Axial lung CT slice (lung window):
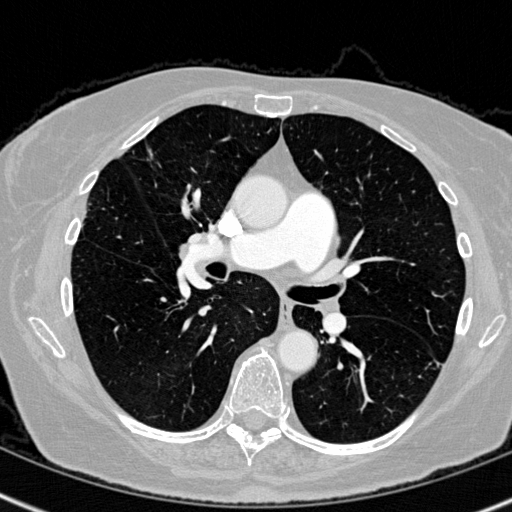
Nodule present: no